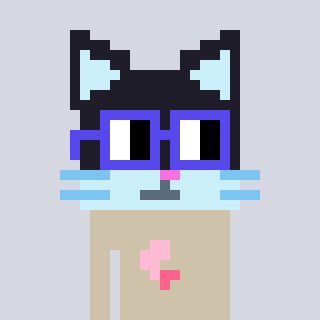
a pixel art character with square blue glasses, a cat-shaped head and a bege-colored body on a cool background